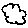
Label: cloud